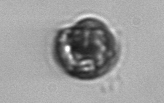
Label: Proterythropsis